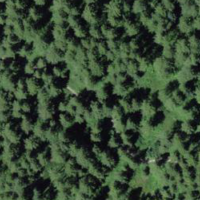
EUNIS habitat code: 44
Species observed at this site:
Ranunculus platanifolius
Alnus alnobetula